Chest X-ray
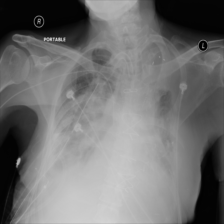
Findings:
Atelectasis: negative
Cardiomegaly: negative
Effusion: negative
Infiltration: negative
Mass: negative
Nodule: negative
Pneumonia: negative
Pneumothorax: negative
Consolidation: negative
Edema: negative
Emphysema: negative
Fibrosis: negative
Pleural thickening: negative
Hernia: negative